Question: I have an assignment where I am supposed to read multiple files containing integers (one on each line) and merge them into a output text file after sorting them. I am new to C++ so I do not know how everything works. I am testing my program with two .txt files. The first file is called fileone.txt, contains 1,2,7 (I do not know how to format this but they are all on different lines.) The second file is called filetwo.txt, and contains 1,3,5,9,10 (again every integer is on a different line).
I have written the following code which opens both files and prints the contents.
'''
#include <iostream>
#include <fstream>
using namespace std;
int main(int argc, char** argv) {
ifstream iFile;
ifstream jFile;
iFile.open("fileone.txt");
jFile.open("filetwo.txt");
int int1 = 0;
int int2 = 0;
if (iFile.is_open() && jFile.is_open() ){
while (iFile.good() || jFile.good() ) {
iFile >> int1;
jFile >> int2;
cout << "From first file:" << int1 << endl;
cout << "From second file:" << int2 << endl;
}
}
iFile.close();
jFile.close();
return 0;
}
'''
The output of this program is

The problem I am having is the last number in the first file gets printed multiple times. The output I want is to stop printing after printing the last integer from the file. The problem only appears when the second file contains more integers than the first one. Is there a way to stop printing from the first file when it reaches the end and while still print all the numbers from the second file?
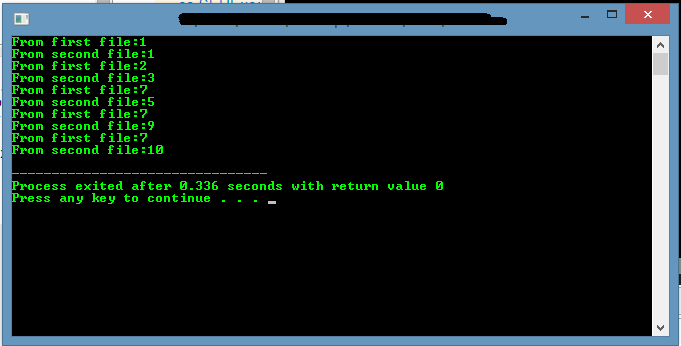
Answer: This will do the trick
'''
while (iFile || jFile) {
if(iFile >> int1) // make sure the read succeeded!!
cout << "From first file:" << int1 << endl;
if(jFile >> int2) // make sure the read succeeded!!
cout << "From second file:" << int2 << endl;
}
'''
You should only really use data if you checked to see if it was successfully read.